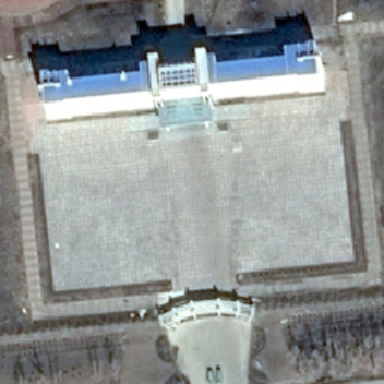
The square is not completed .